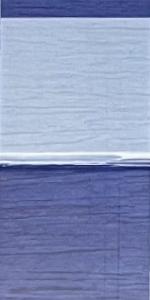
Label: Empty